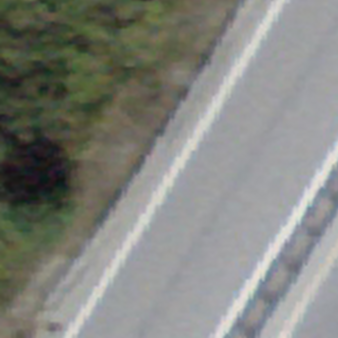
Label: other